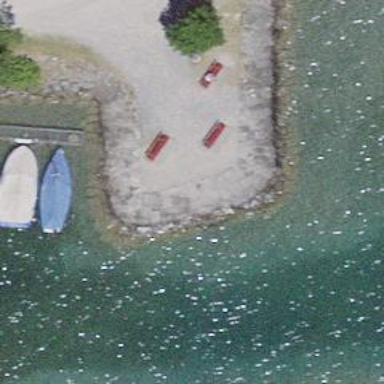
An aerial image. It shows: Bench.